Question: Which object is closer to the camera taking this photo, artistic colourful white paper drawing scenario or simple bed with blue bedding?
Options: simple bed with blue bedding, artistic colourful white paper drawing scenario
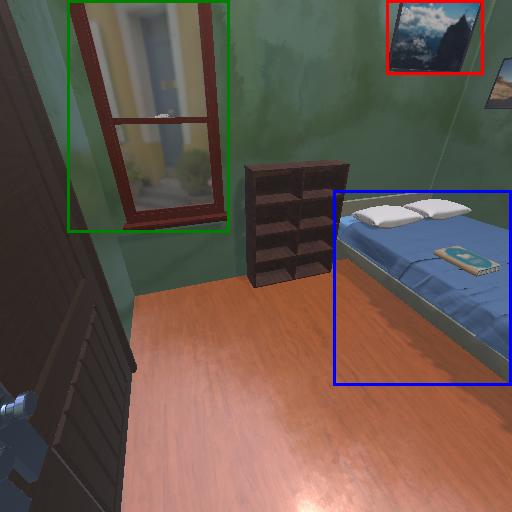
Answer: simple bed with blue bedding